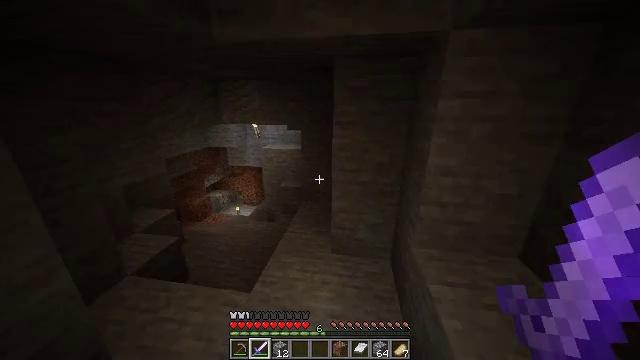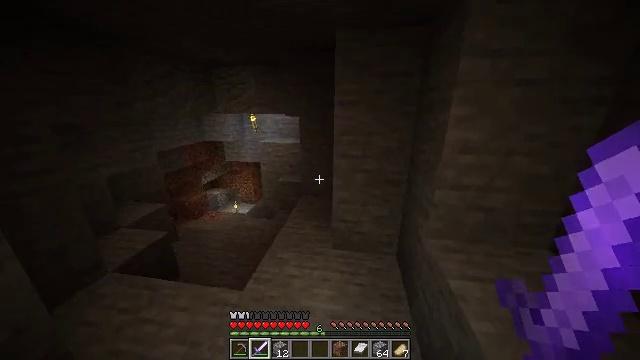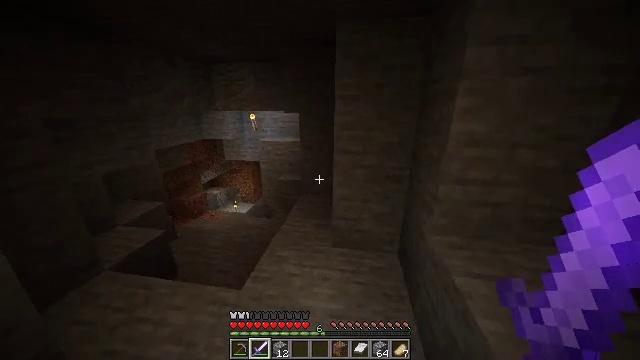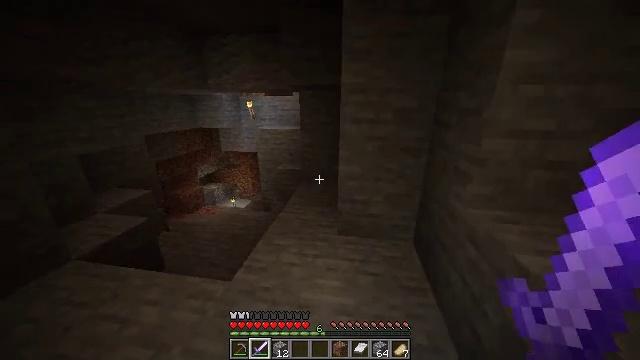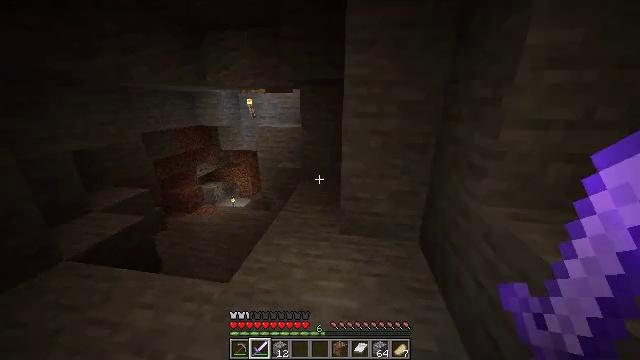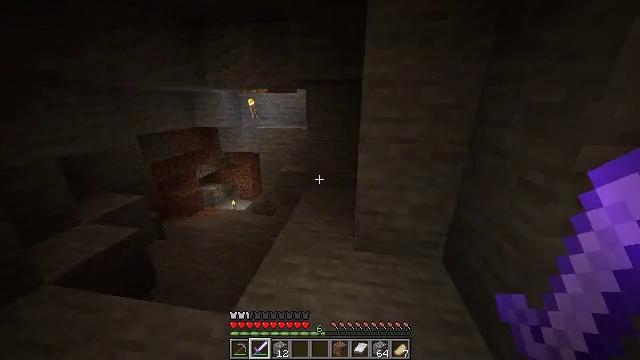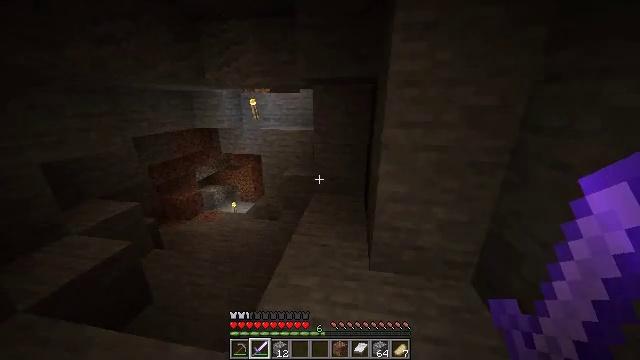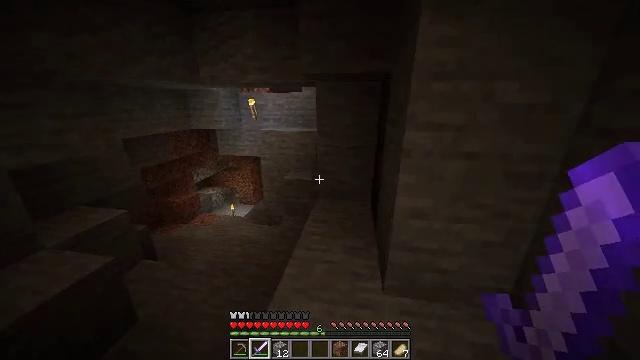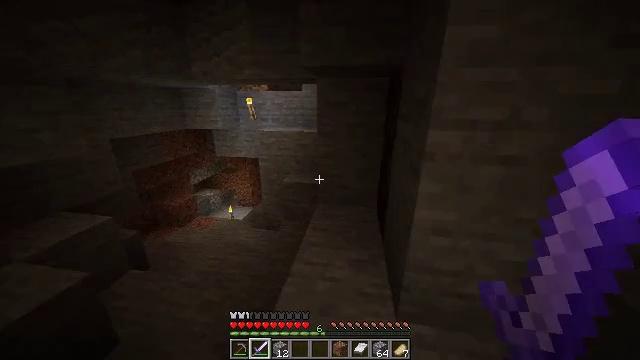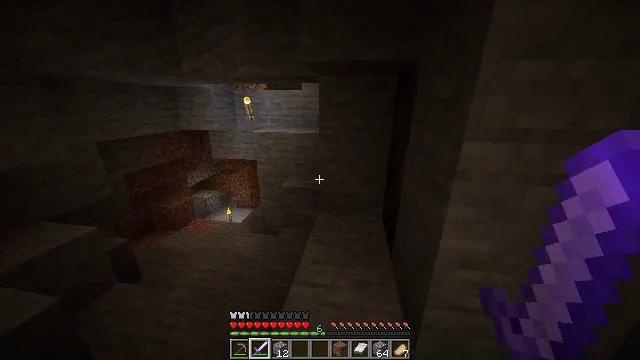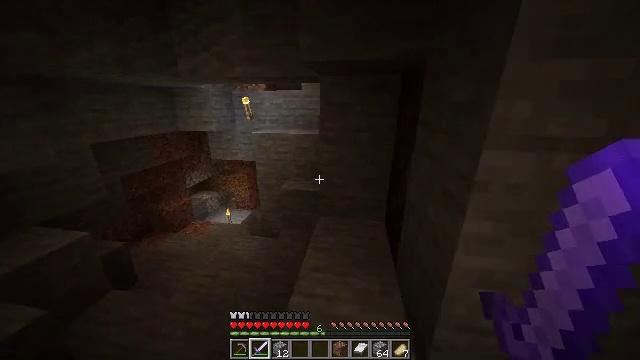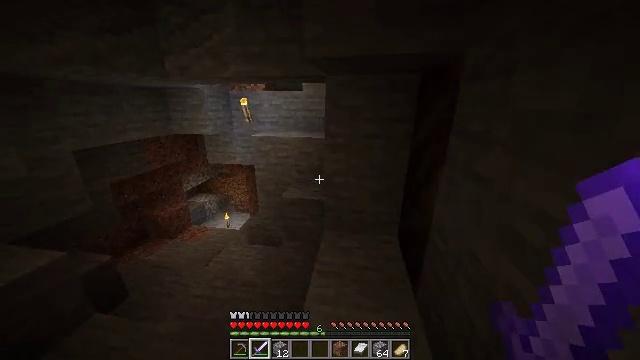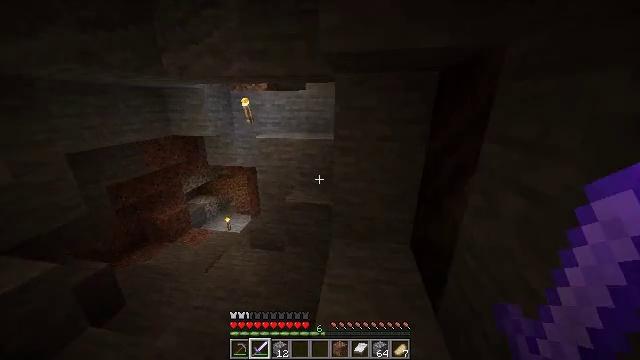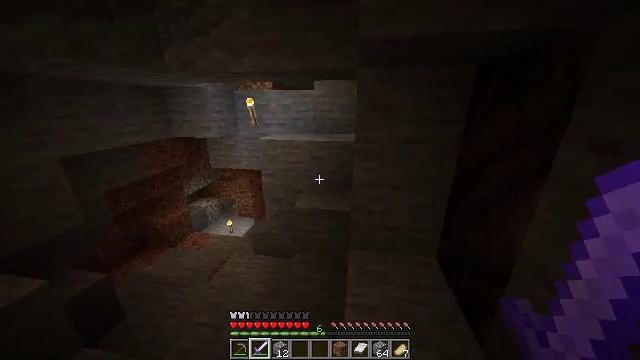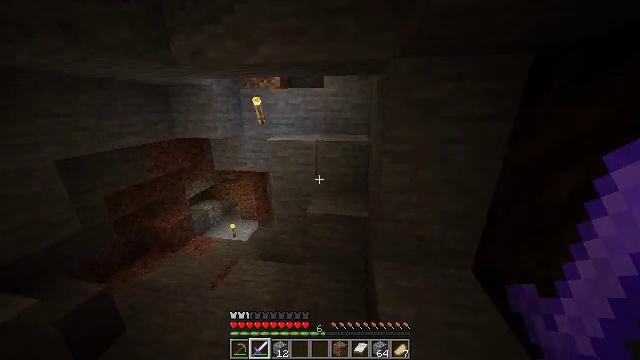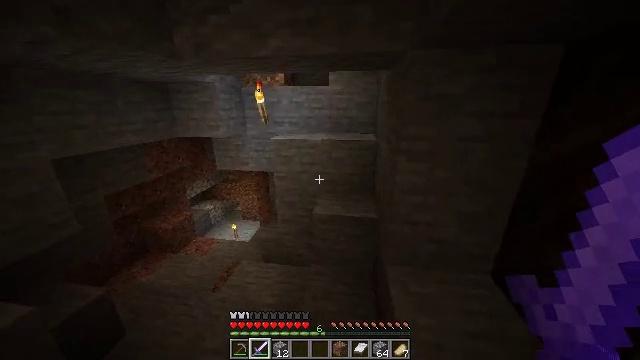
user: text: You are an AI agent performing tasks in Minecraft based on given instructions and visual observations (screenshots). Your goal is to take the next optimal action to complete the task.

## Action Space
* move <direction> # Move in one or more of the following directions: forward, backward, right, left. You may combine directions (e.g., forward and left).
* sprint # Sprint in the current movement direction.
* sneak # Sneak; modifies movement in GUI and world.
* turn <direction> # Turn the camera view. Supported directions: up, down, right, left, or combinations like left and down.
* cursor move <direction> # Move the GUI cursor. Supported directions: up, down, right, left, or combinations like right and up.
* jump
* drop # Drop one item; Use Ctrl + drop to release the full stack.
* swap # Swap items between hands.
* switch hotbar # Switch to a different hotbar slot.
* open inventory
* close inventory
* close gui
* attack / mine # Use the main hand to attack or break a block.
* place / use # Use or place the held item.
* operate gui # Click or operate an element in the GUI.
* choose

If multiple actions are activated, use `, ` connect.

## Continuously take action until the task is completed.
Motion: motion action
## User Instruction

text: Mine soul soil in the Nether.
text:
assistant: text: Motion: move forward
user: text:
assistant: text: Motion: move forward and move left
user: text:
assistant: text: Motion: move forward and move left
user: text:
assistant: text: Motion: move forward and move left
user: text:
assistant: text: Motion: move forward and move left
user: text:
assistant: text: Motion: move forward
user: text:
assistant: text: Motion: move forward
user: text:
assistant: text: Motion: move forward
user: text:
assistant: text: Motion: move forward
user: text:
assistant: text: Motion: move forward
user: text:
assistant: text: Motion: move forward and move left
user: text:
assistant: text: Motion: move forward and move left
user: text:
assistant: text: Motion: move forward and move left
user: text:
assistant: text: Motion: move forward and move left
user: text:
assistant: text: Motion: move forward and move left
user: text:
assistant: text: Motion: move forward and move left, turn right
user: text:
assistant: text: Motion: move forward and move left, turn right and up
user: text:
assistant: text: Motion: move forward and move left, turn right and up
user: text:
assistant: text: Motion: move forward, turn right and up
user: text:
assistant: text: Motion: move forward, turn right and up
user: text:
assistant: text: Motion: turn right and up
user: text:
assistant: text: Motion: turn right and up
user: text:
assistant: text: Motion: turn right and up
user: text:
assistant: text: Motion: turn right and up
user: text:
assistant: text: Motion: turn right and up
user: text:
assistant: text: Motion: turn right and up
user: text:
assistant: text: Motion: turn right
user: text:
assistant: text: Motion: turn right
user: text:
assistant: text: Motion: turn right and up
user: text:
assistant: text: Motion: turn right and up